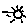
Label: sun